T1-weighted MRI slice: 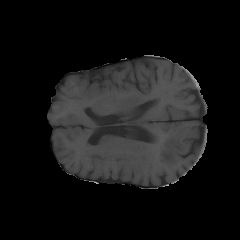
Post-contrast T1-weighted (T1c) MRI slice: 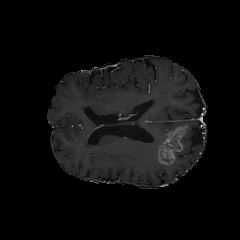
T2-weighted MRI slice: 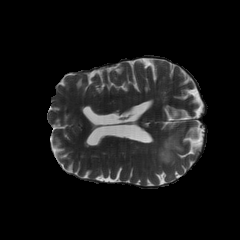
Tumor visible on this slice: yes